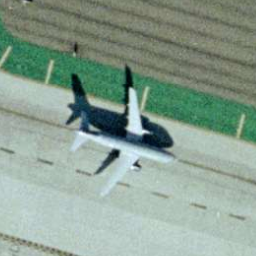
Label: airplane